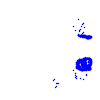
Particle: electron